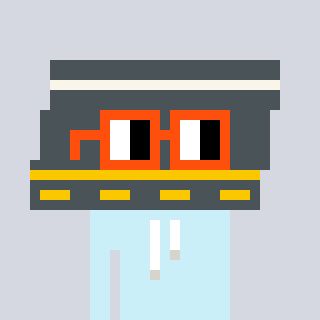
a pixel art character with square orange glasses, a road-shaped head and a cold-colored body on a cool background